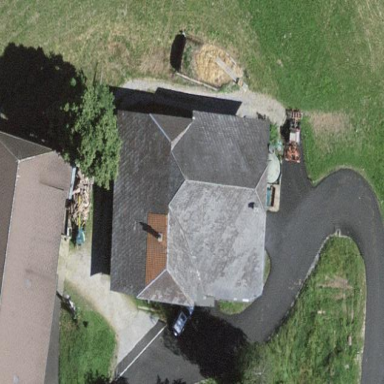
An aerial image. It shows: Farm building.